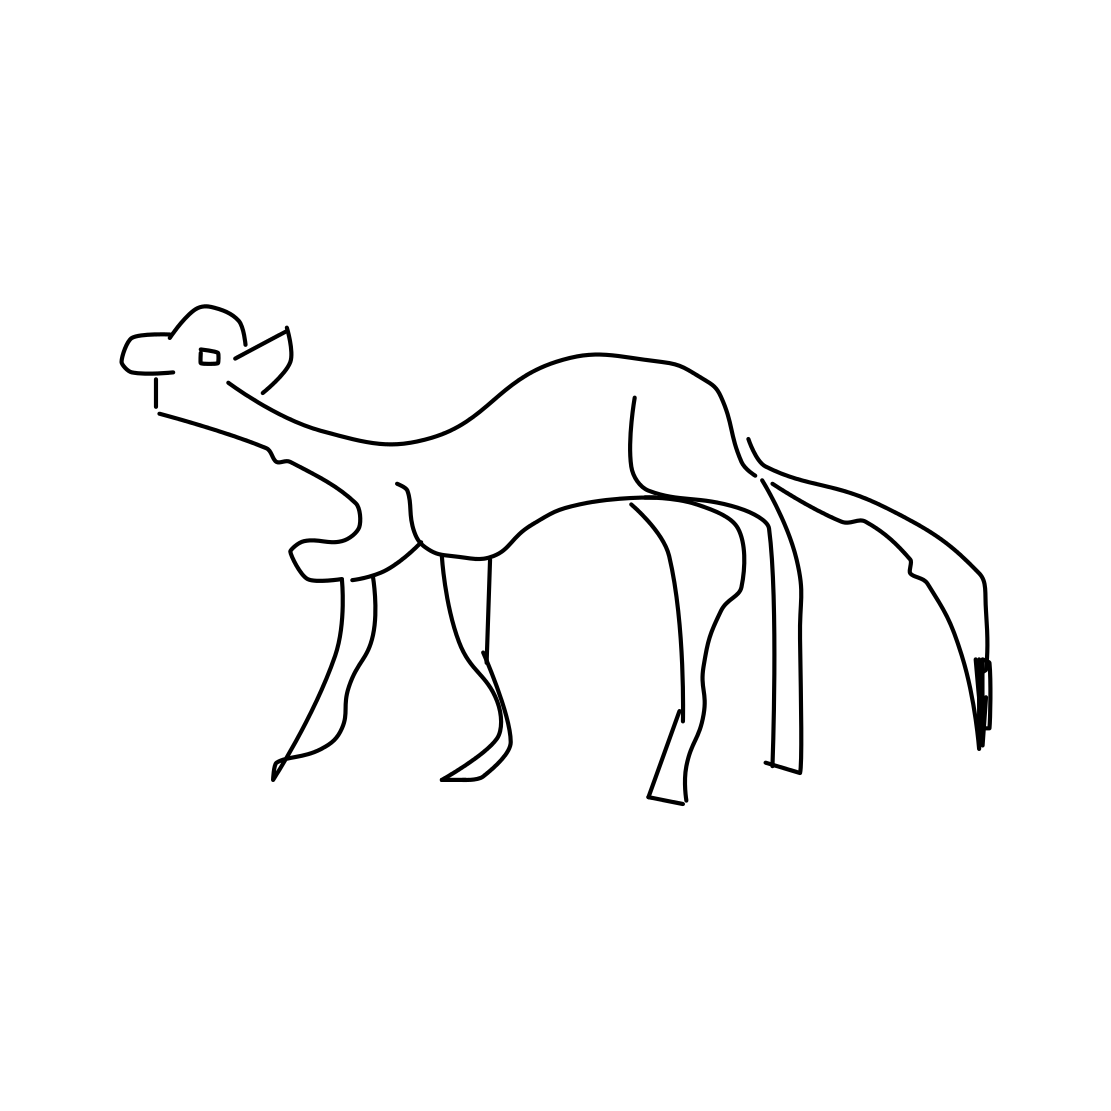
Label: camel